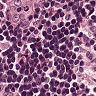
Metastatic tissue present: no